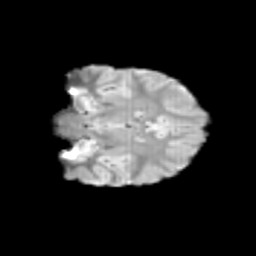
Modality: T2w
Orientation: coronal
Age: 9
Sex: female
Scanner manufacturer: siemens
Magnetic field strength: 3 T
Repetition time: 3.8 s
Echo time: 0.07 s